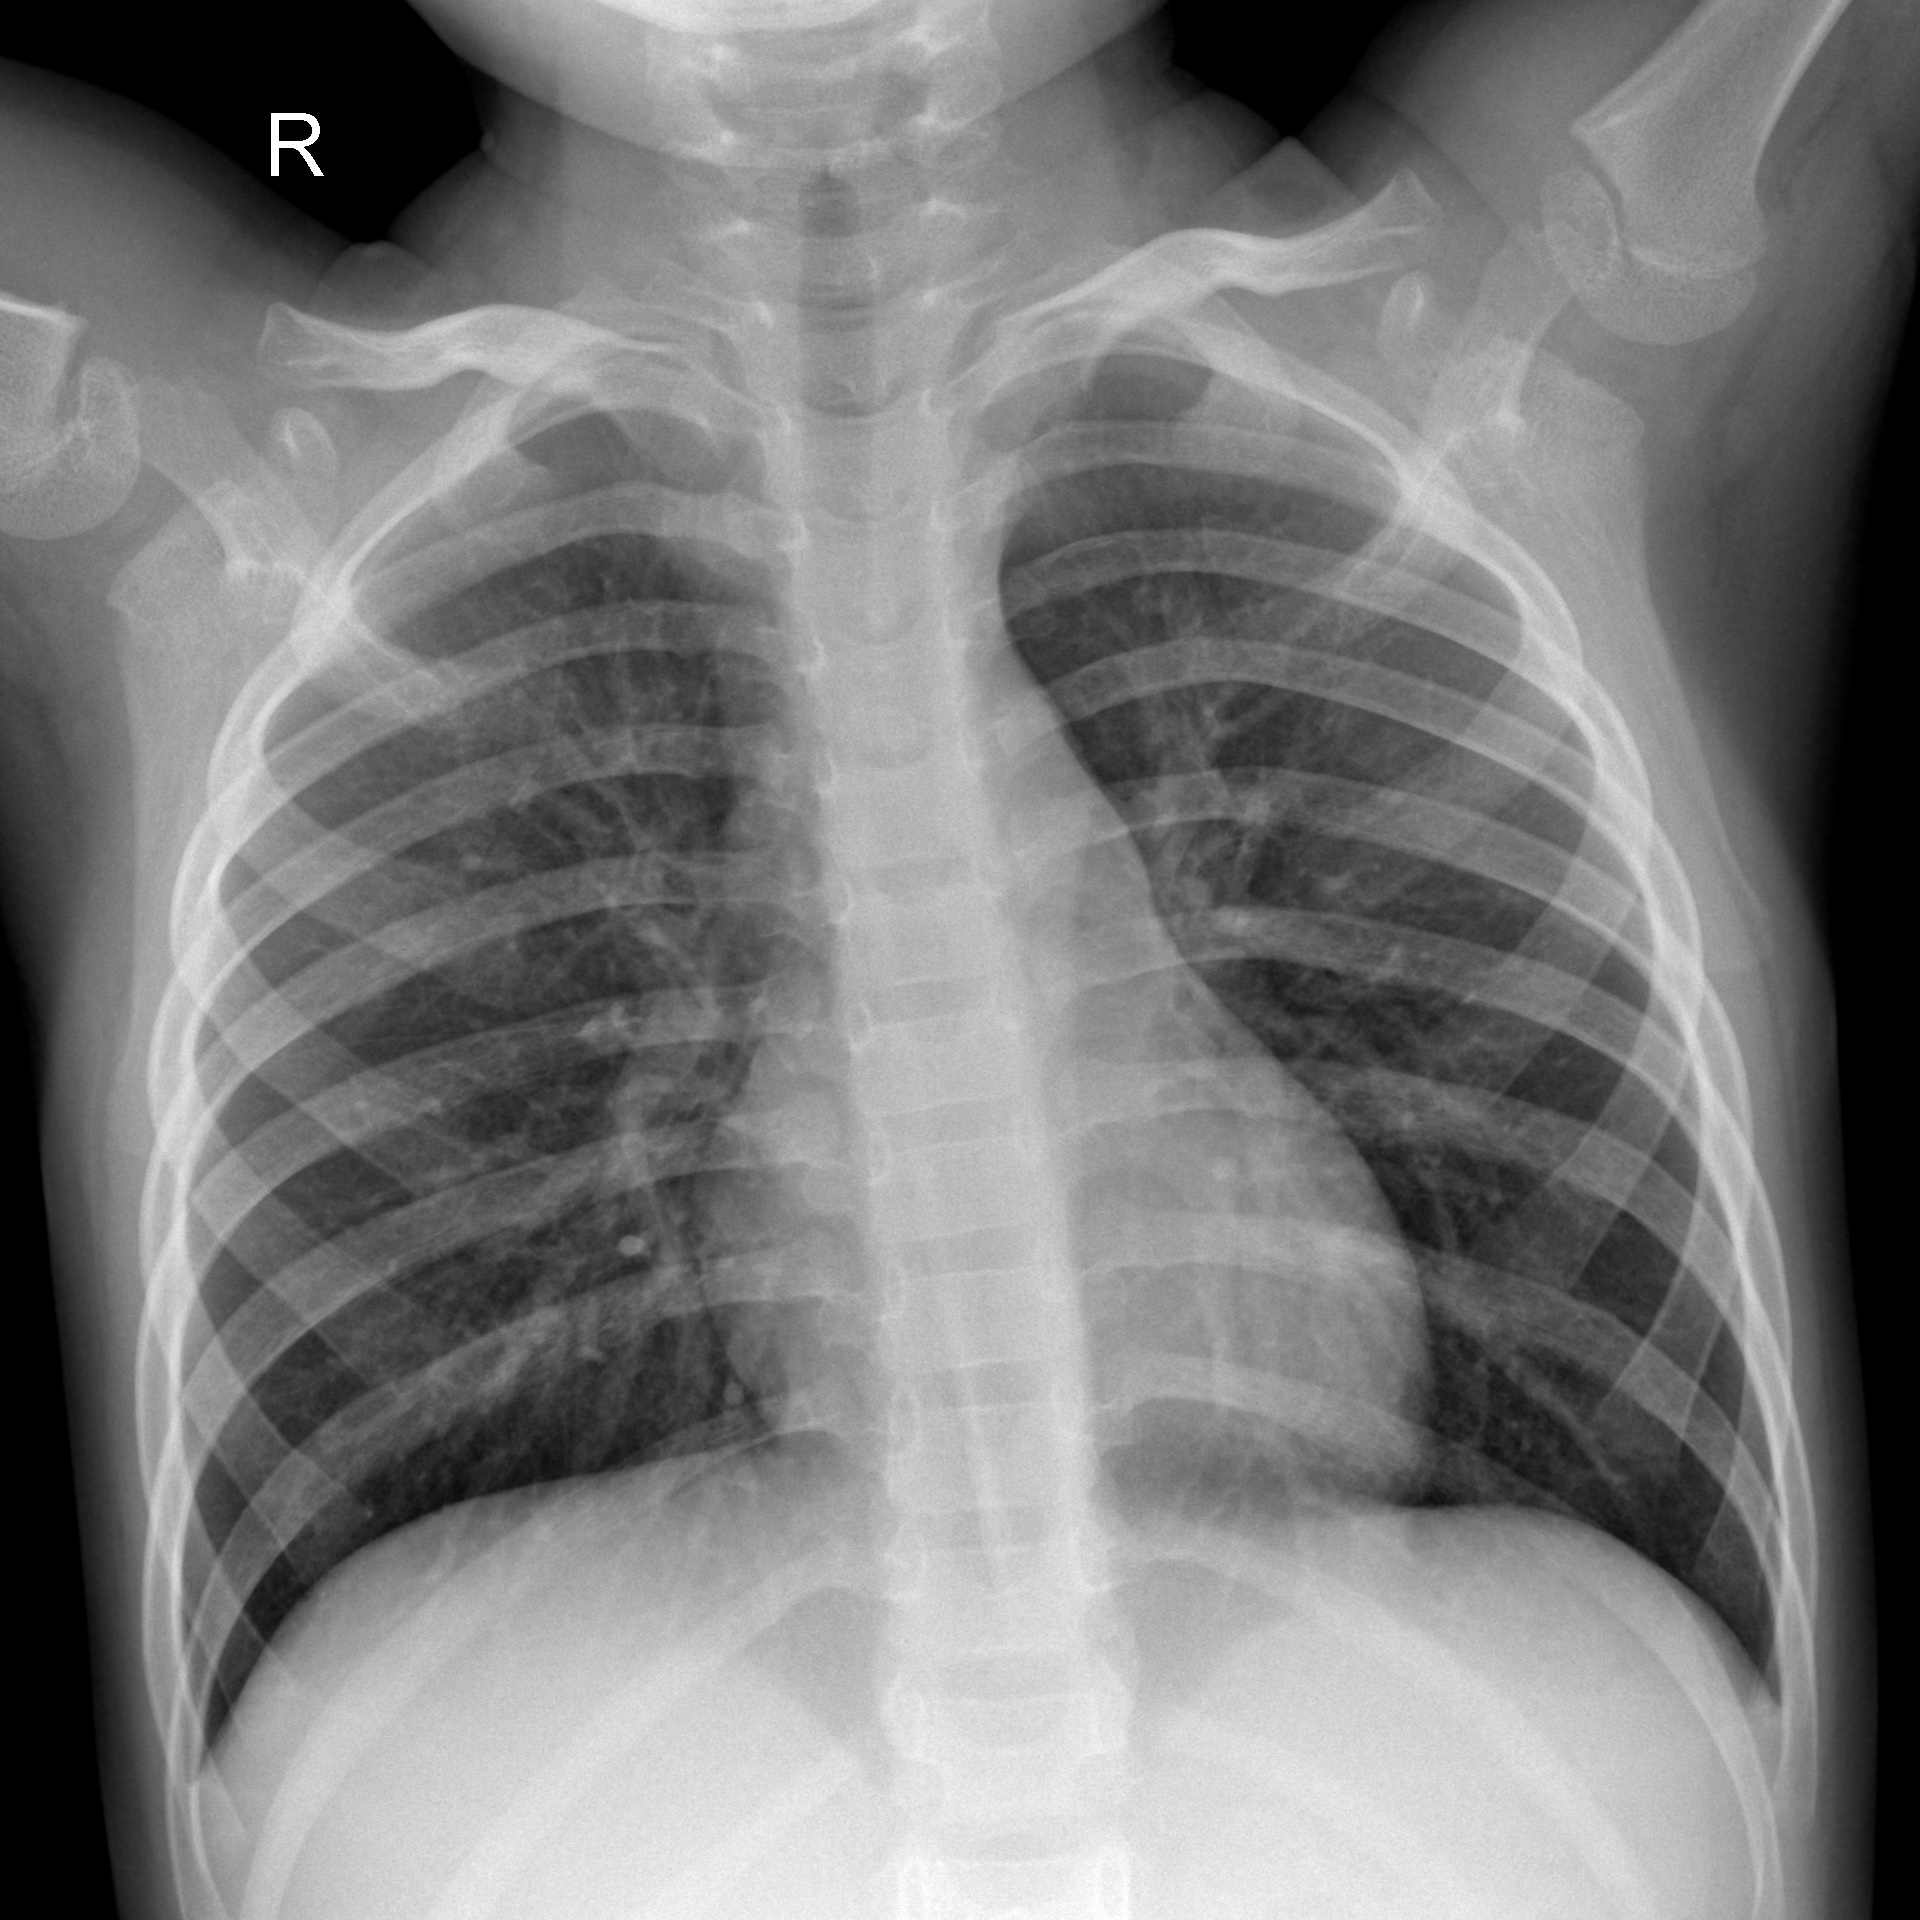
Diagnosis: NORMAL